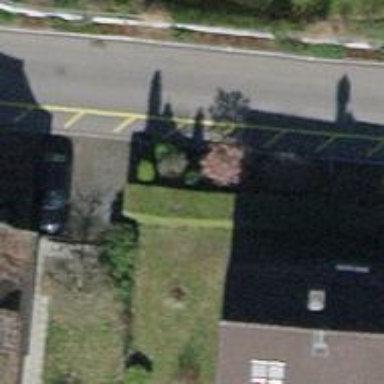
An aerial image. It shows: Hedge acting as barrier.